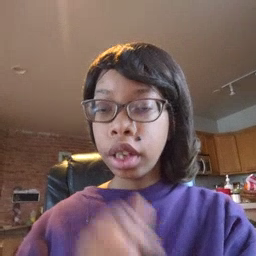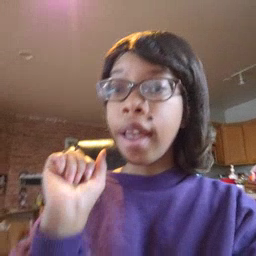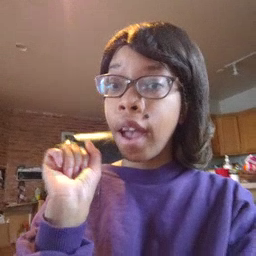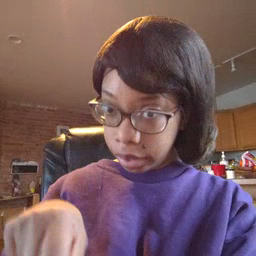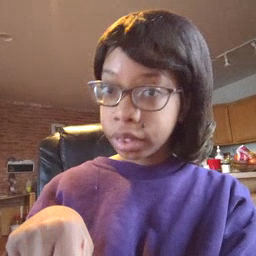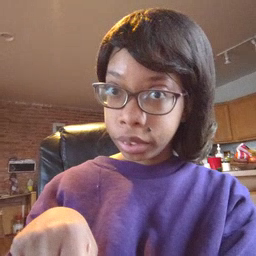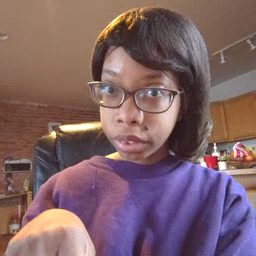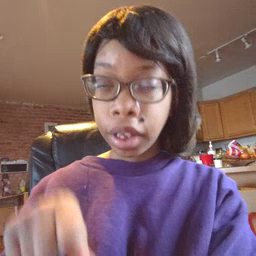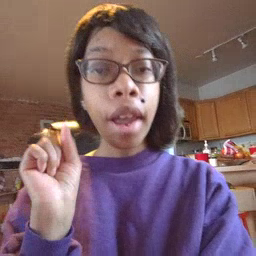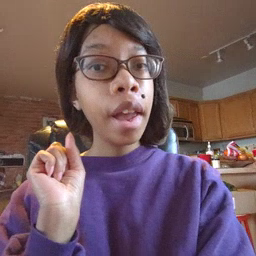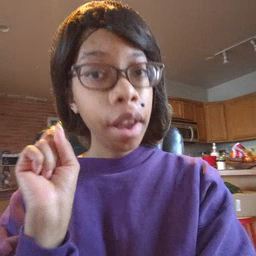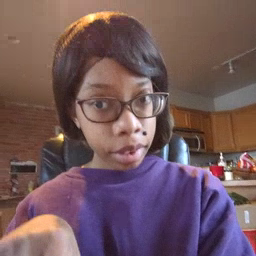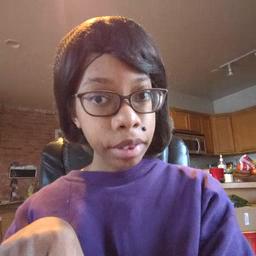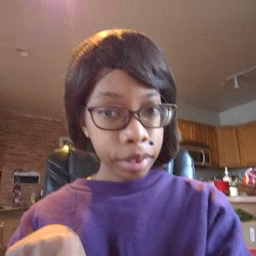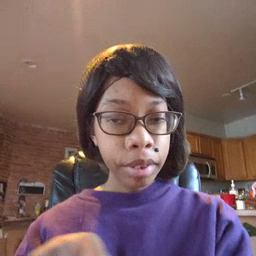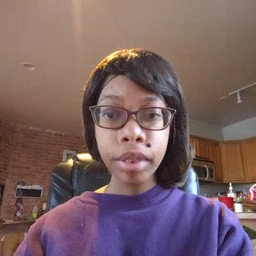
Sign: can